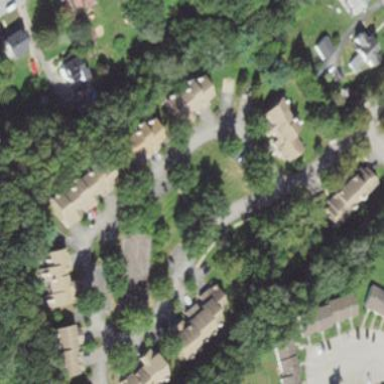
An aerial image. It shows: Residential area with apartments.